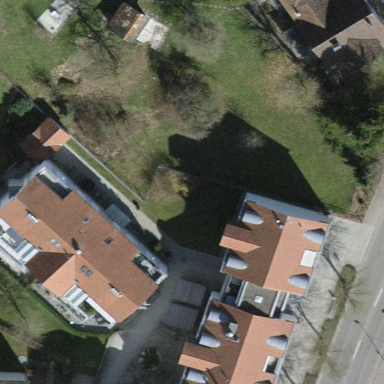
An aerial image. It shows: School building.